Question: I would like to create a 'combobox' without any 'textbox' and with a customizable icon in the button that opens the 'combobox'. Something like this image (forget about the 'checkbox's)

I don't need you to post the solution, just some directions or resources so I can know how to begin this customization.
TIA
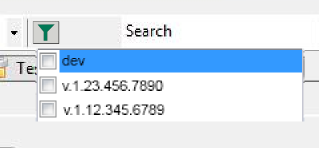
Answer: ContextMenuStrip which you manually display in the button's Click handler.